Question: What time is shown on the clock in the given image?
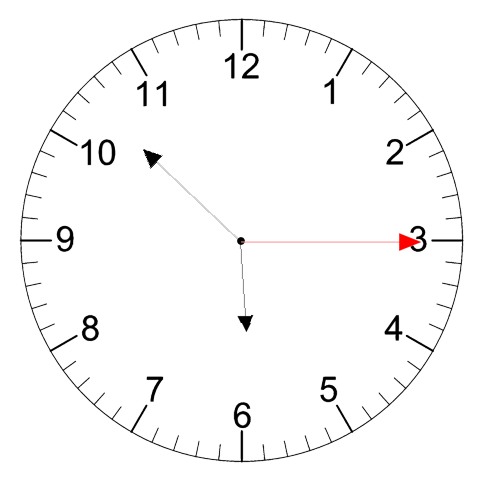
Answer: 05:52:15